Interaction volume radius: 10 \u00c5
Interaction volume height: 45 \u00c5
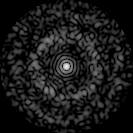
Disorder parameter: 0.8394